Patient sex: F
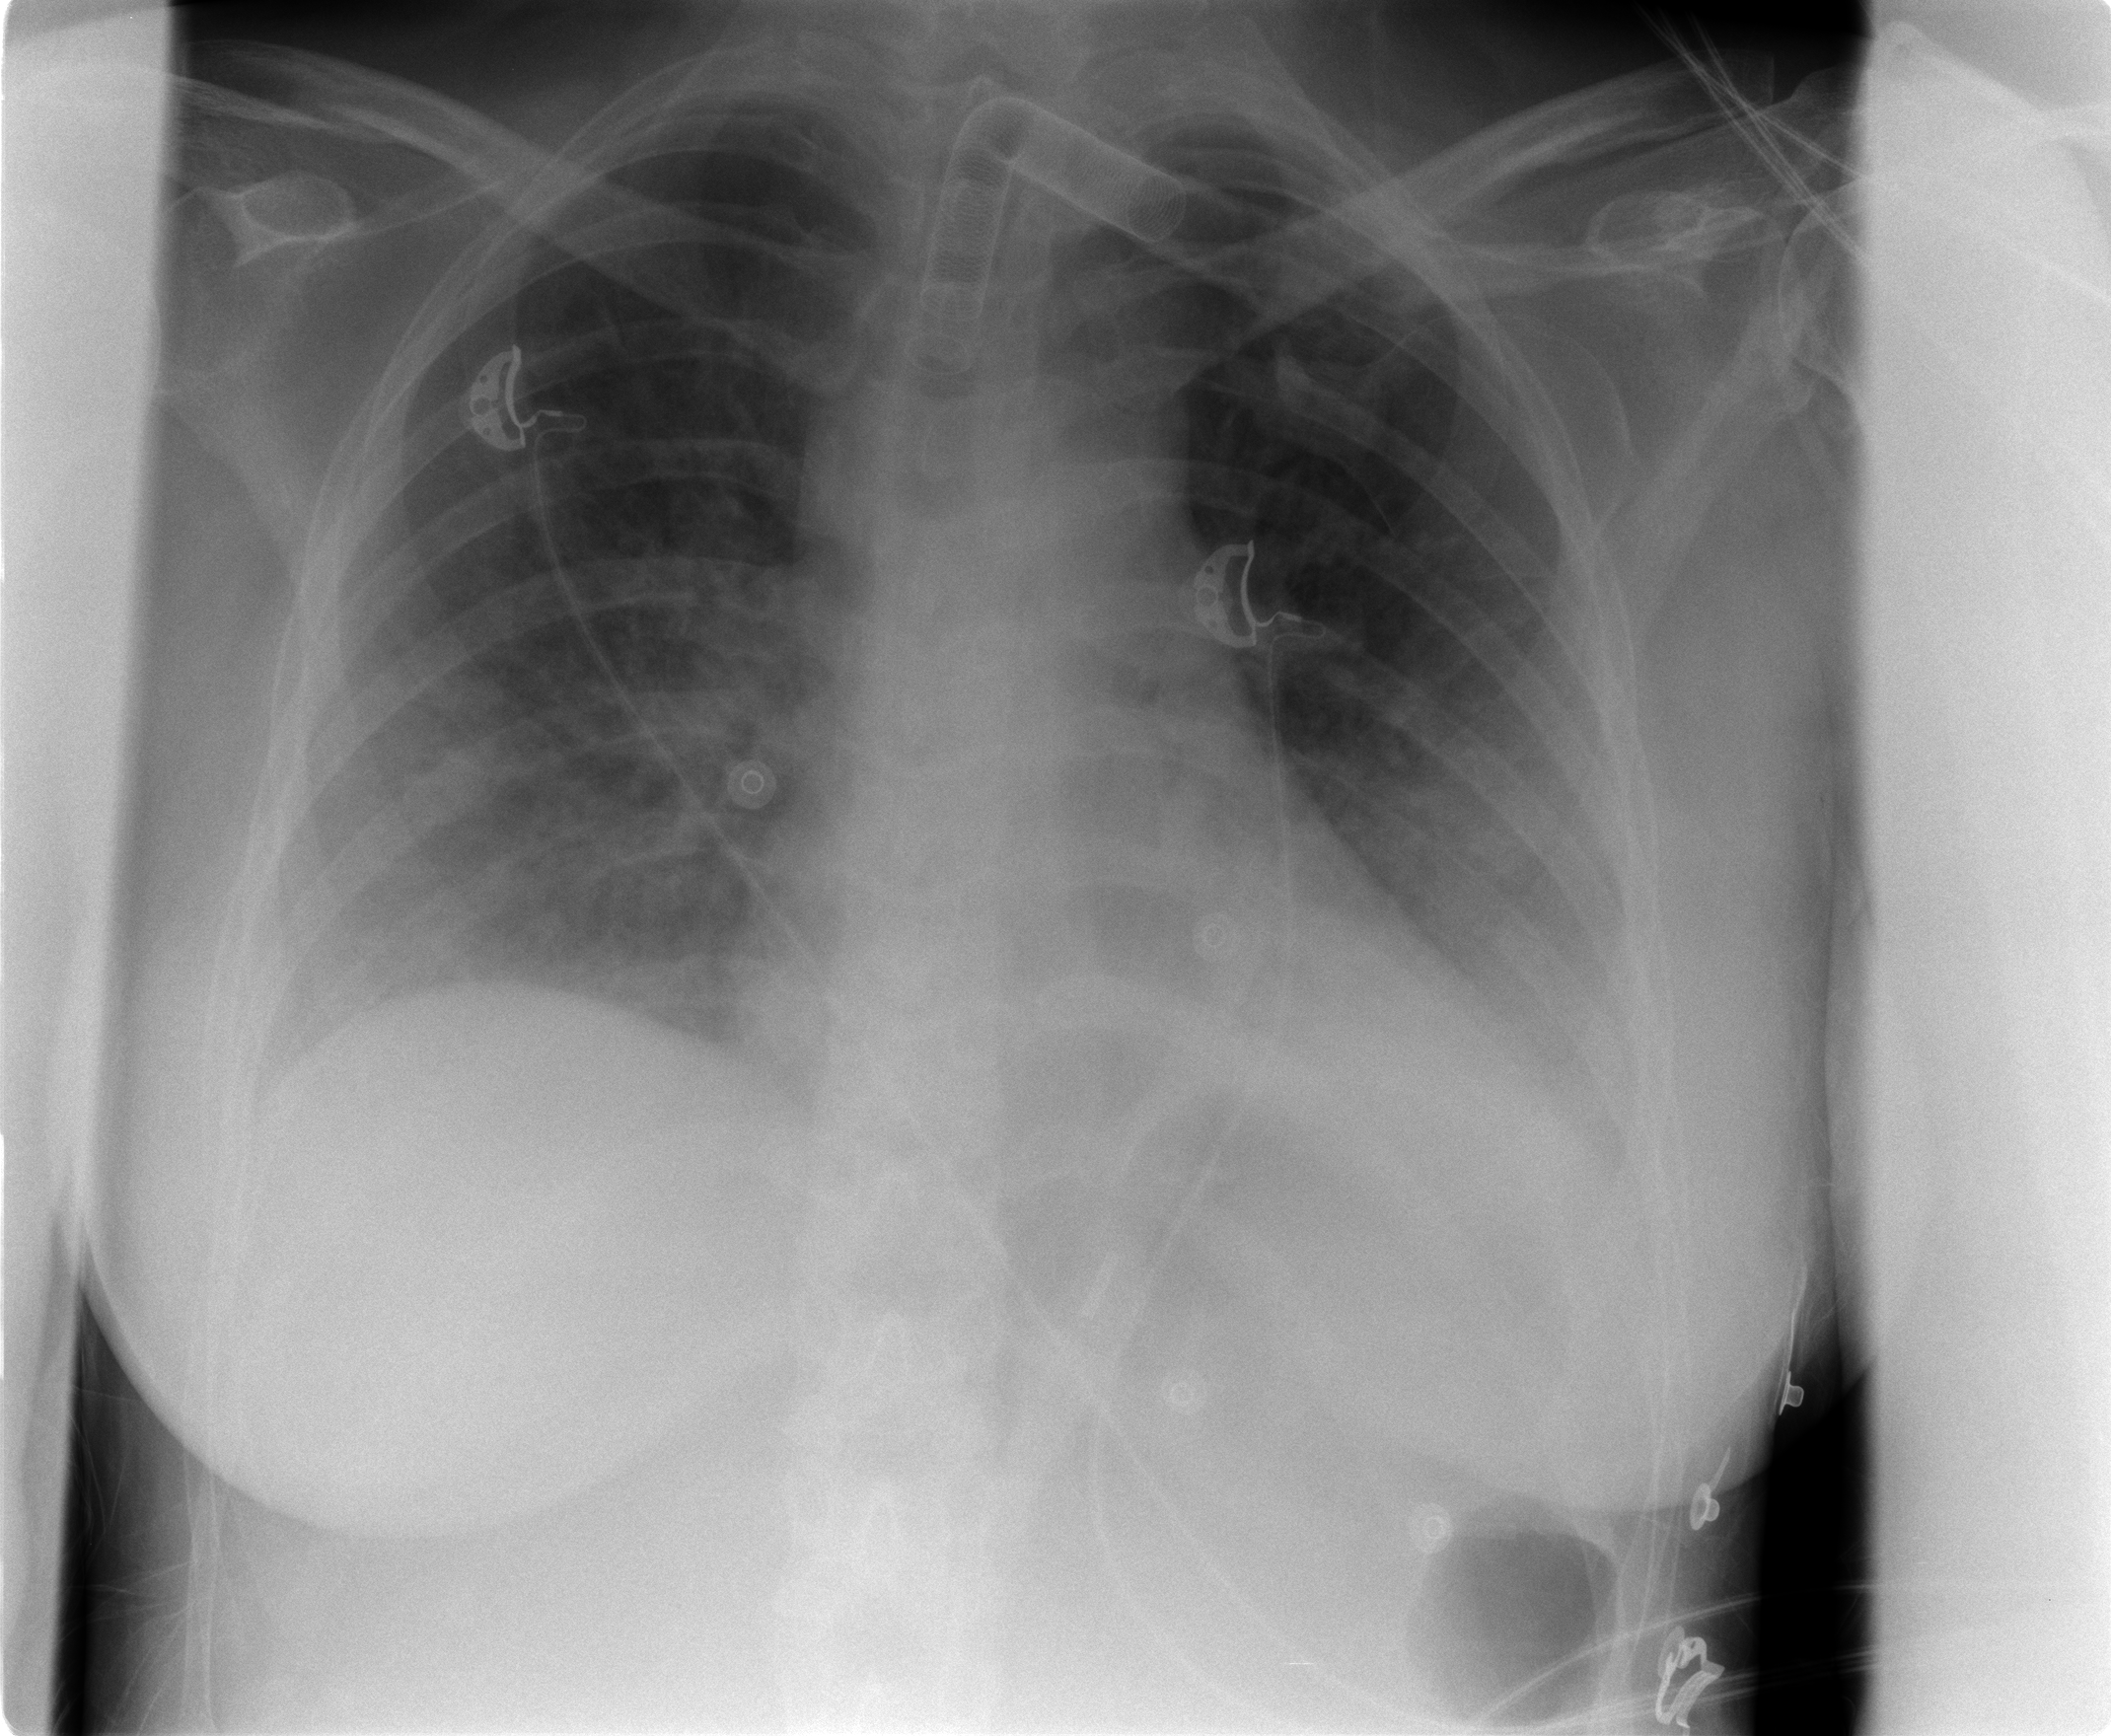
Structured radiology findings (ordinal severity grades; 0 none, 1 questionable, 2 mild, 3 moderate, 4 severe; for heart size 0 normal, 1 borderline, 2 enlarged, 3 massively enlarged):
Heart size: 1
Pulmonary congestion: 2
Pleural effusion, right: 0
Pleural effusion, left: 2
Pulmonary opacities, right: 2
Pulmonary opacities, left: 1
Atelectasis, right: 0
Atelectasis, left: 0